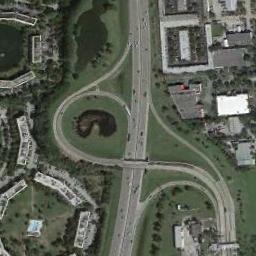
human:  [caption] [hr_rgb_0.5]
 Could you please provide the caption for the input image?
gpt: A few buildings are next to the overpass .

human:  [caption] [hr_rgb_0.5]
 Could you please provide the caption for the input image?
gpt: An overpass is bent into two circles .

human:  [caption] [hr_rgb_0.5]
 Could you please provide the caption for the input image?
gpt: The overpass is on the grass next to some houses .

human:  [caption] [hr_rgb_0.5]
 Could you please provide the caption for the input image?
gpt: The directional overpass is surrounded by lots of buildings and a lake is next to the overpass .

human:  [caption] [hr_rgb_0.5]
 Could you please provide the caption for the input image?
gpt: There are green meadows and some buildings beside the overpass .